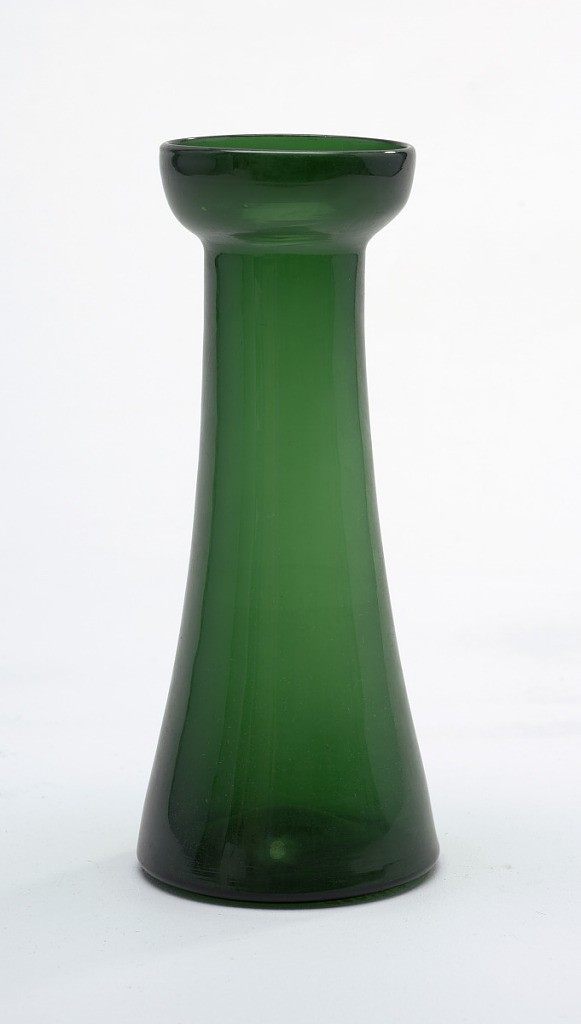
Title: Vase
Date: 19th century
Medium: glass
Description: hyacinth  Green glass.